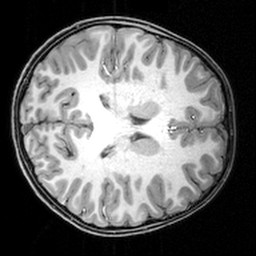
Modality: T1w
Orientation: axial
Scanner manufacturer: siemens
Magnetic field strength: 3 T
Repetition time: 1.9 s
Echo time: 0.00397 s